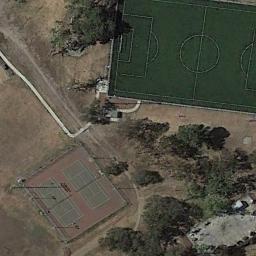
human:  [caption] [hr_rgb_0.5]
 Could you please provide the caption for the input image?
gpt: Many trees are near the tennis courts .

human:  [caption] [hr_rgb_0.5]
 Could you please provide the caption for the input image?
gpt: The tennis court is on the bare land next to some trees .

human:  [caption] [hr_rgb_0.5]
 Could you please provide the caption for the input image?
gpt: Tennis and basketball courts are on bare ground with a few loose trees next to them .

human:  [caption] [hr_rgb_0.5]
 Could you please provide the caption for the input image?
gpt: One side of the tennis court was shaded by the shade of a tree .

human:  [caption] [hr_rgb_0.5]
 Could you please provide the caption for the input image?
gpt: There are some green trees beside the tennis court .